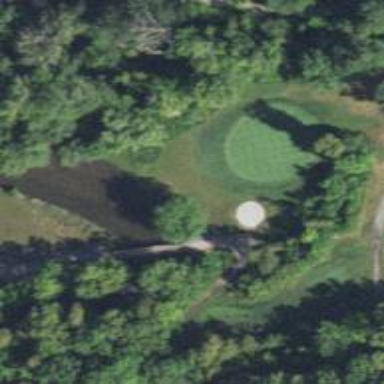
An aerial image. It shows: Golf cartpath track.